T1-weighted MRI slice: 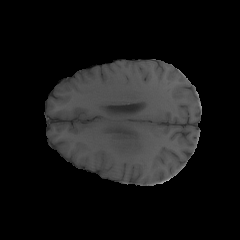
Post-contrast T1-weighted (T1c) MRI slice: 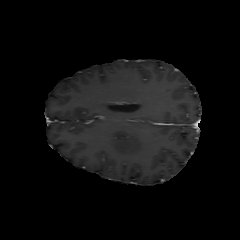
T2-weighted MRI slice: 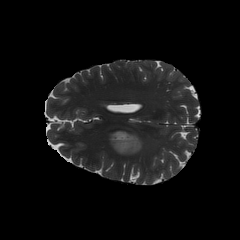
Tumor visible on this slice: yes